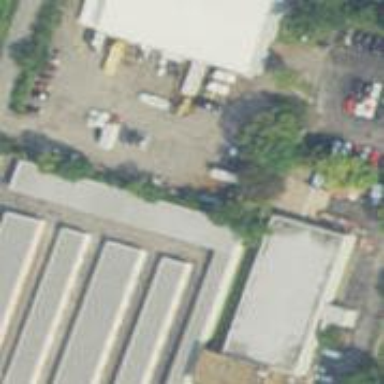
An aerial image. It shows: Storage rental shop.